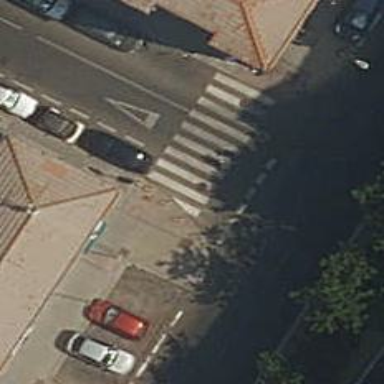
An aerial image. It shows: Zebra crossing on the road.